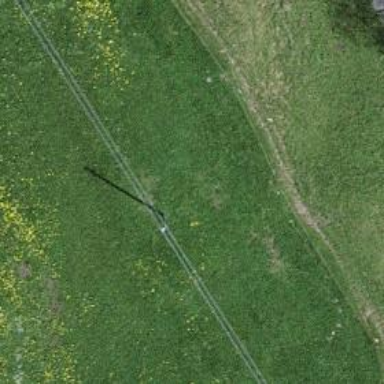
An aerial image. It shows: Minor power line.